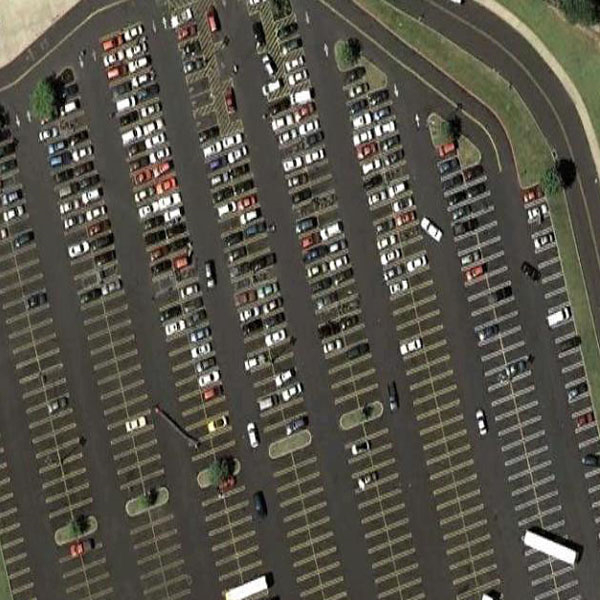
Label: Parking